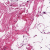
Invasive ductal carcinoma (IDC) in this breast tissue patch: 0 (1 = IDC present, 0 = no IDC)